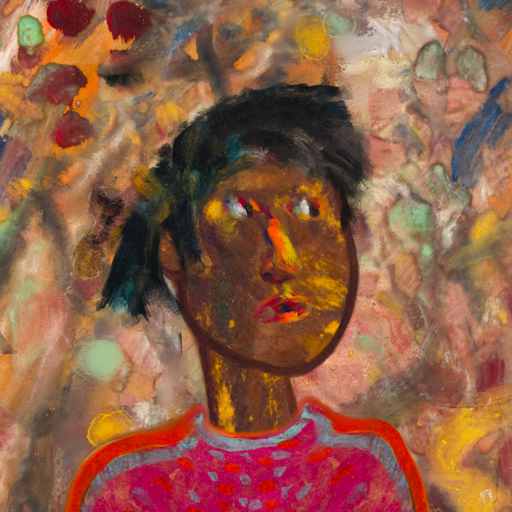
Background: Mother_And_Son_Mother, Head And Neck Side: Comrade, Face Side: An_Impression, Bust: Sisters, Hair Side: Pipe, Head Accessory: Blank, Second Necklace: Blank, Necklace: Blank, Baby: Blank